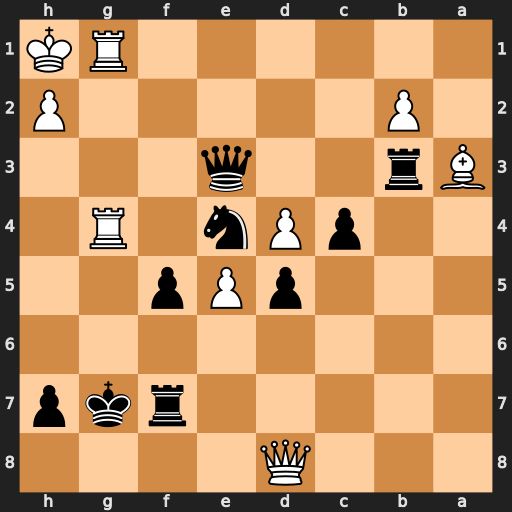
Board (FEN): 3Q4/5rkp/8/3pPp2/2pPn1R1/Br2q3/1P5P/6RK
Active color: b
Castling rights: -
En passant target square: -
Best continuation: fxg4 Rxg4+ Ng5 Qxg5+ Qxg5